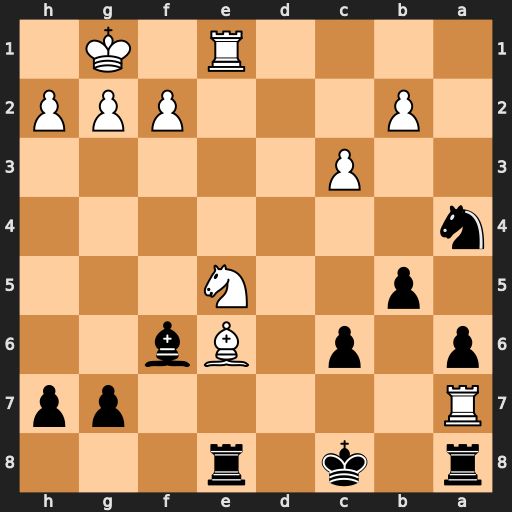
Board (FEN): r1k1r3/R5pp/p1p1Bb2/1p2N3/n7/2P5/1P3PPP/4R1K1
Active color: b
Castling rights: -
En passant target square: -
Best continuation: Rxe6 Rxa8+ Kb7